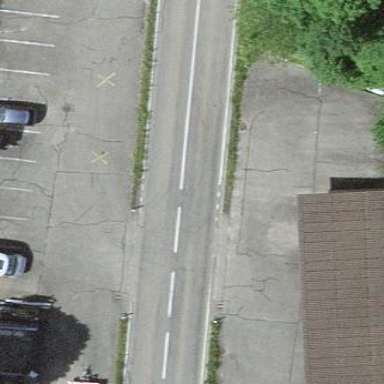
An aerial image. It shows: Asphalt parking lot.